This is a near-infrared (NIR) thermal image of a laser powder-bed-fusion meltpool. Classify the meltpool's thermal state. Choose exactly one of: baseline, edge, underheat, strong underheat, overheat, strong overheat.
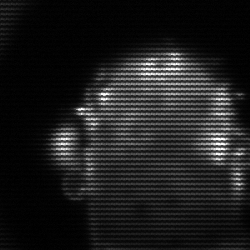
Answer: baseline